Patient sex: F
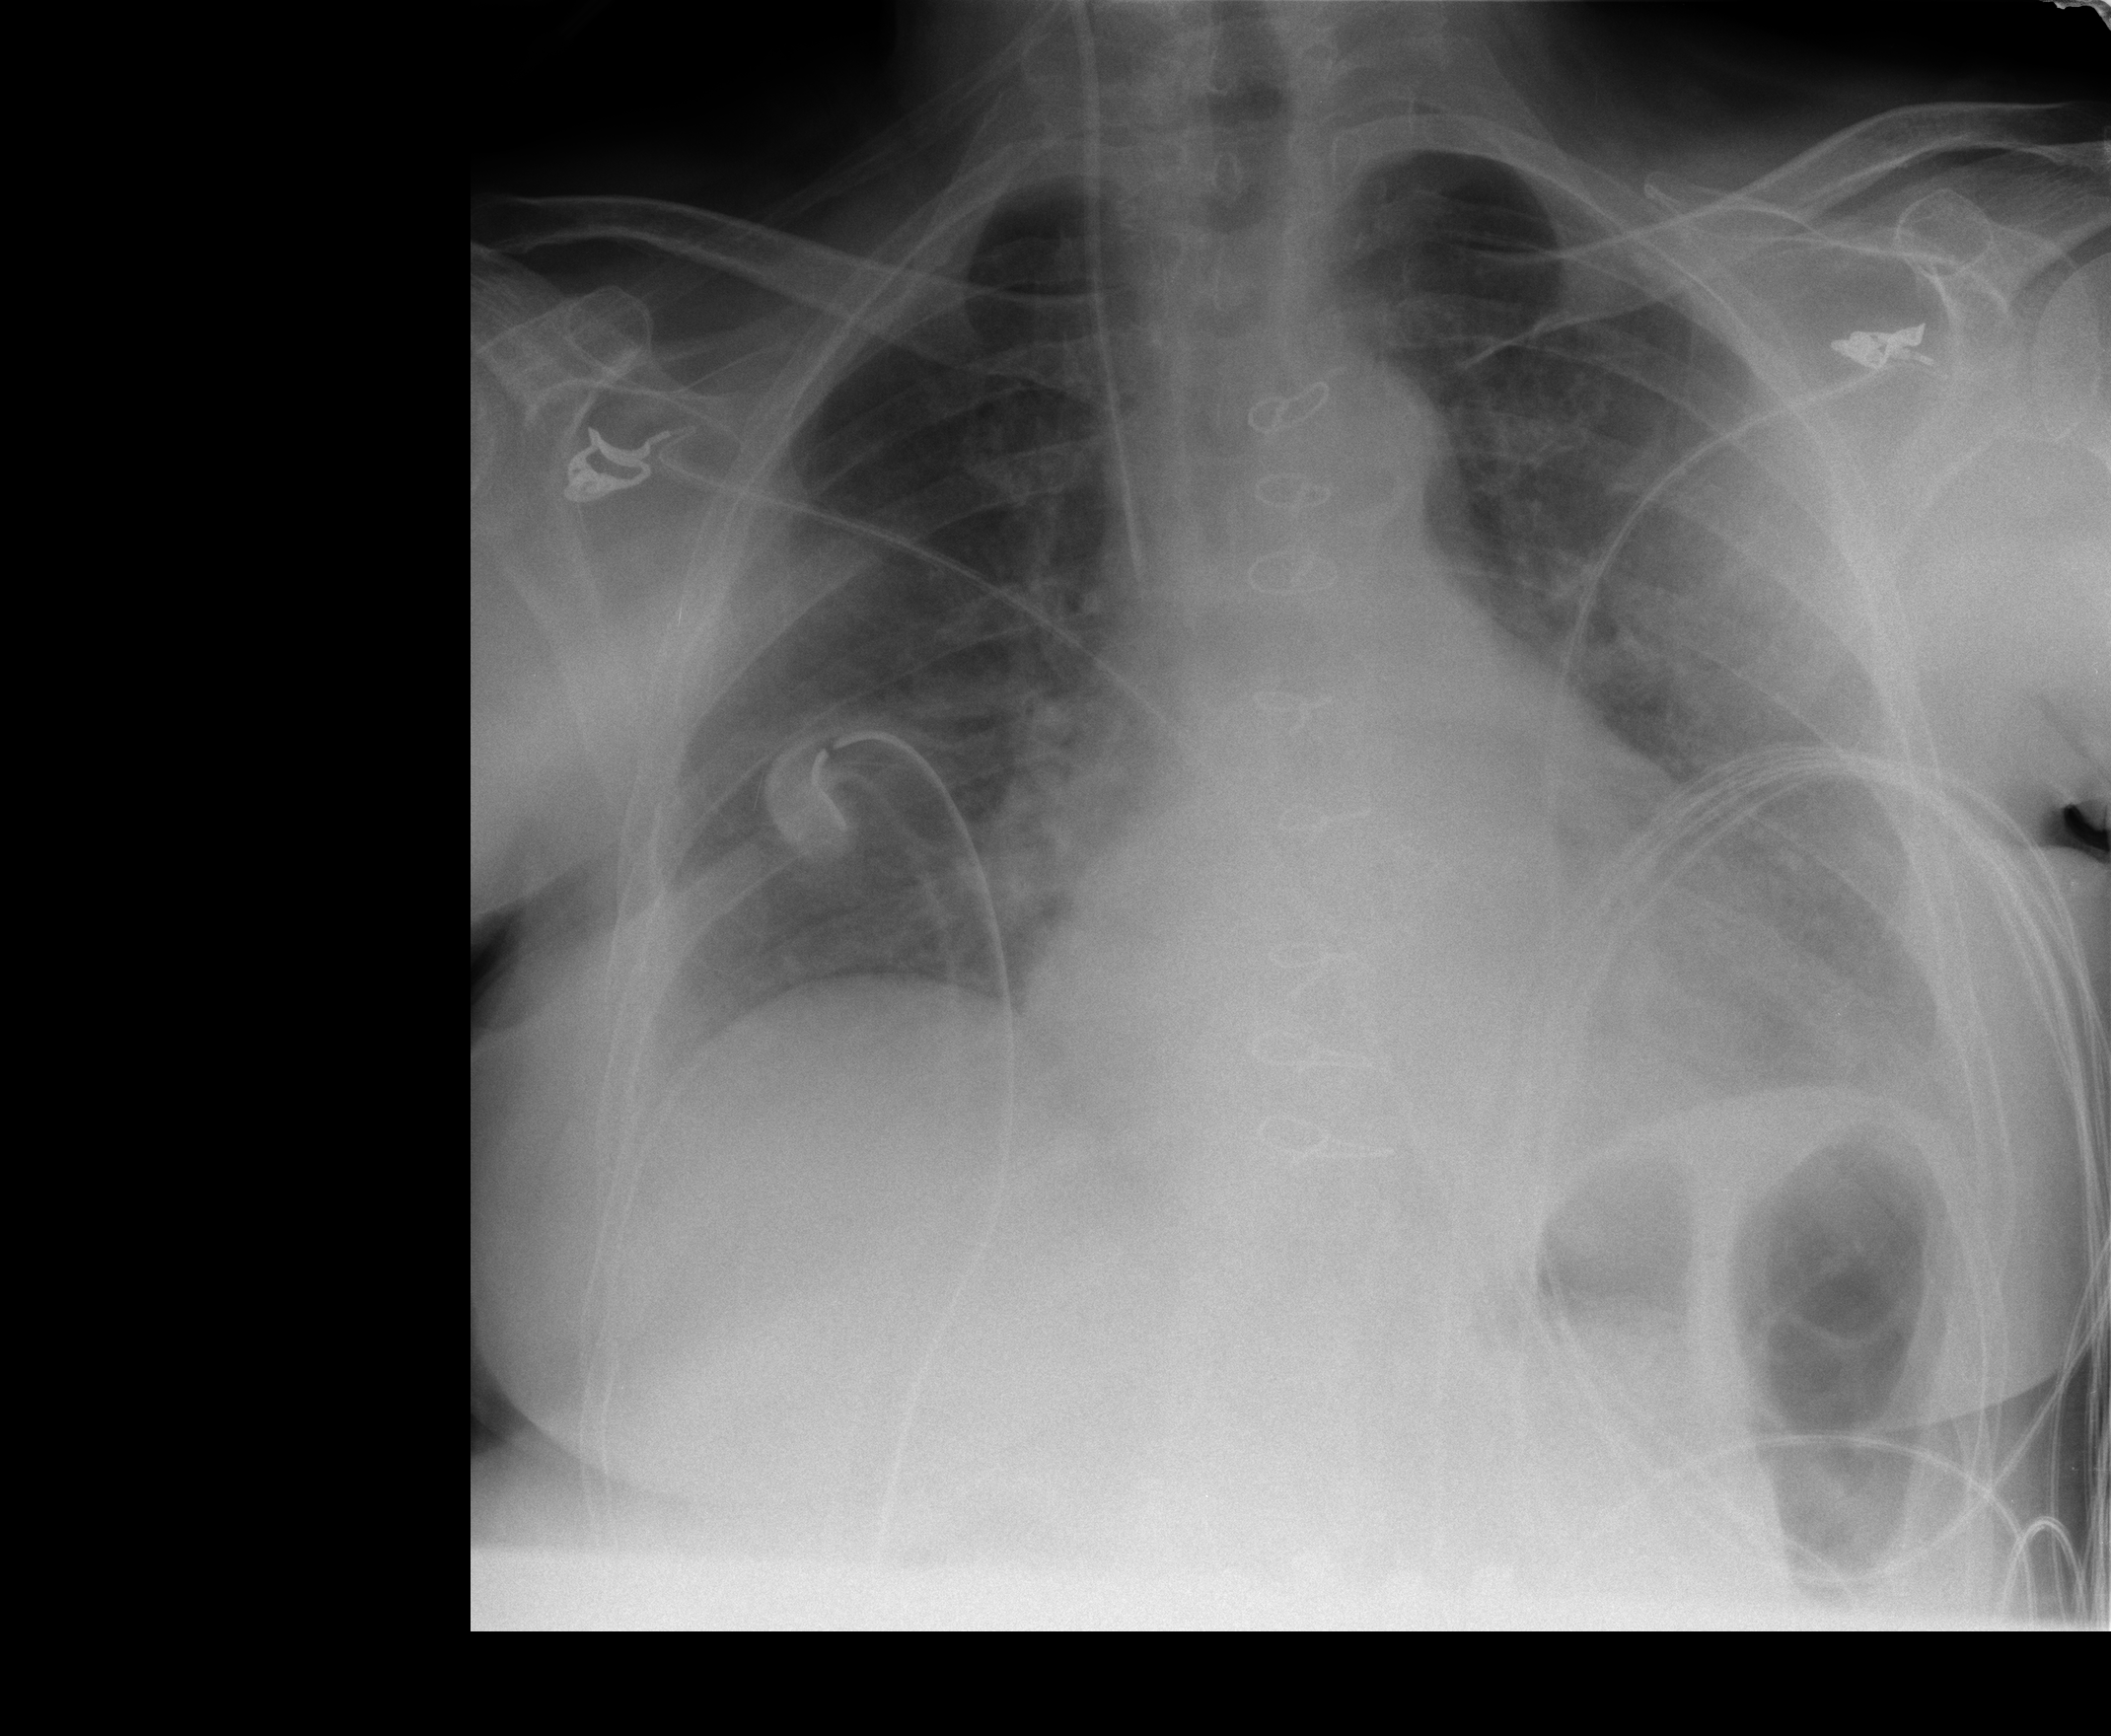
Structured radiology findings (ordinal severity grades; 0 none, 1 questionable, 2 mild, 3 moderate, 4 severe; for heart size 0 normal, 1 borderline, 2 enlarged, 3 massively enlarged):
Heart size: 1
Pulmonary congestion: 0
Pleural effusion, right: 0
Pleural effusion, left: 0
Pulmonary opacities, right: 0
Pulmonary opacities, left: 0
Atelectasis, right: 0
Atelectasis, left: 2